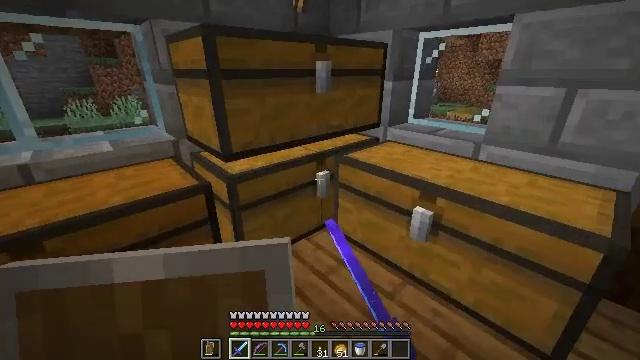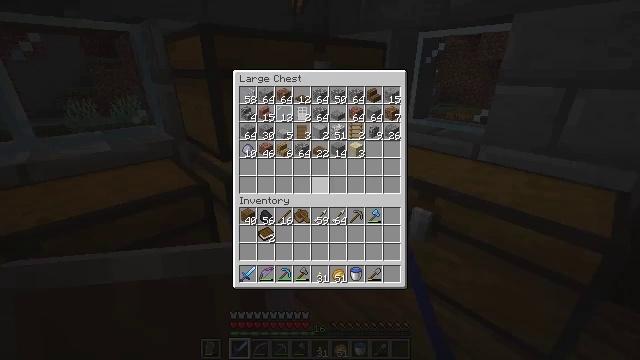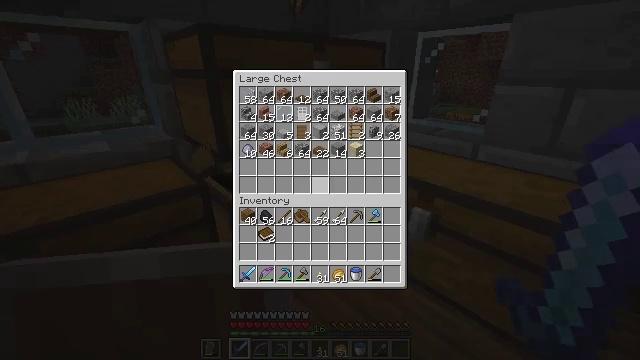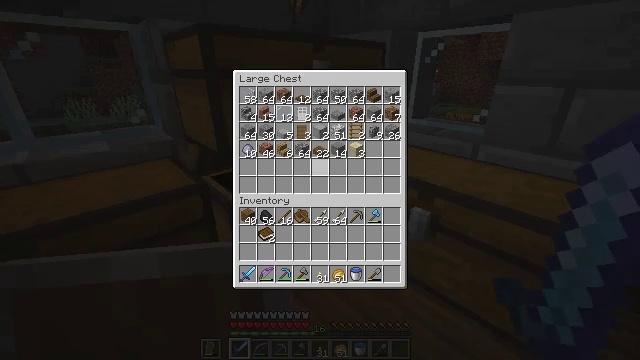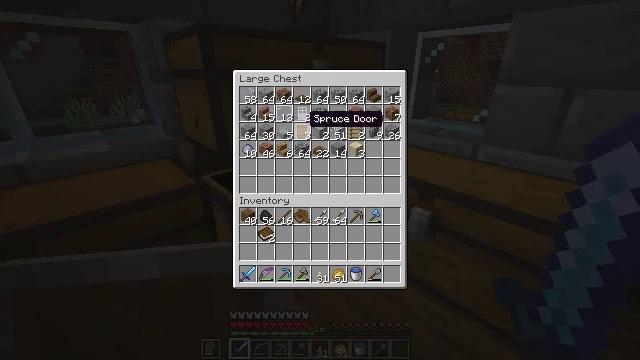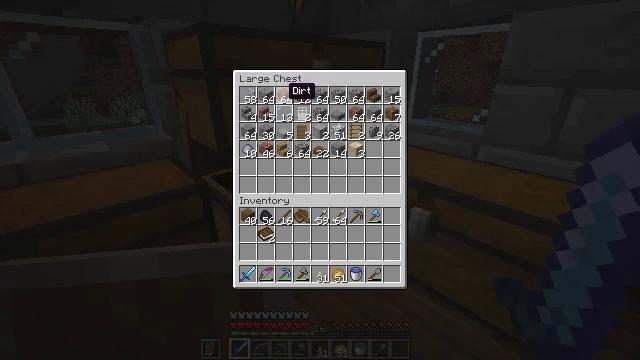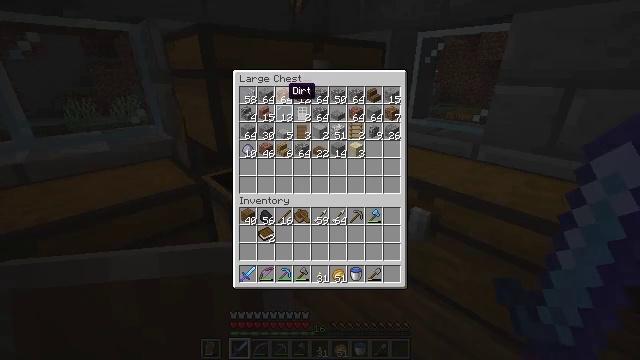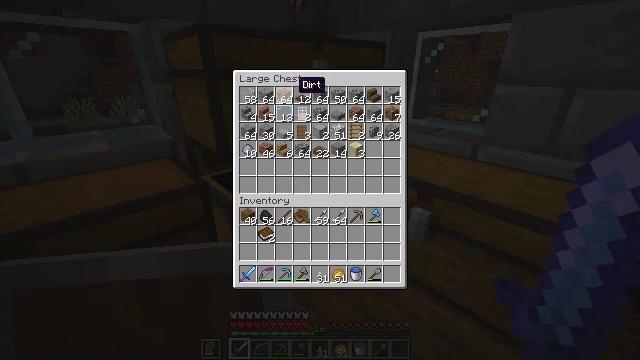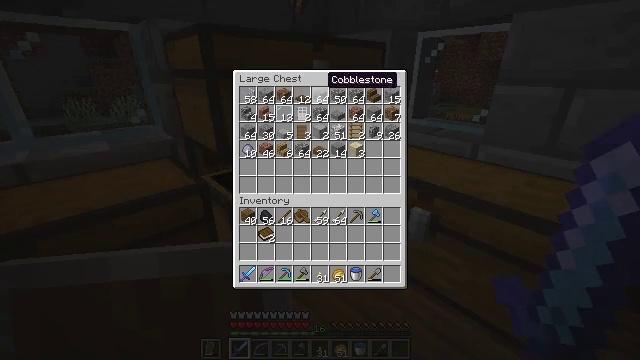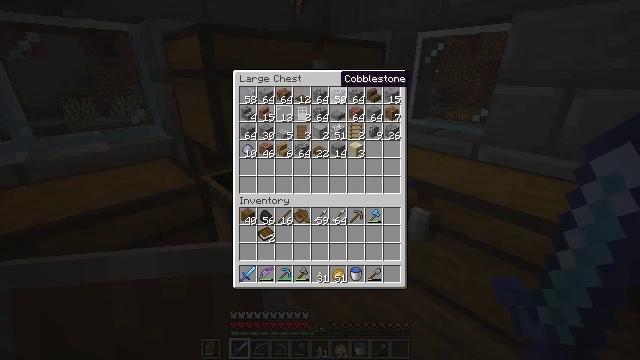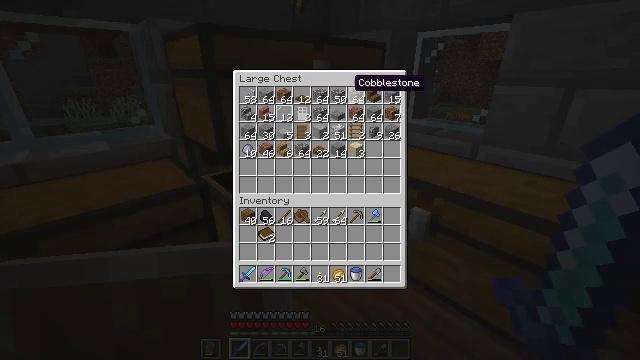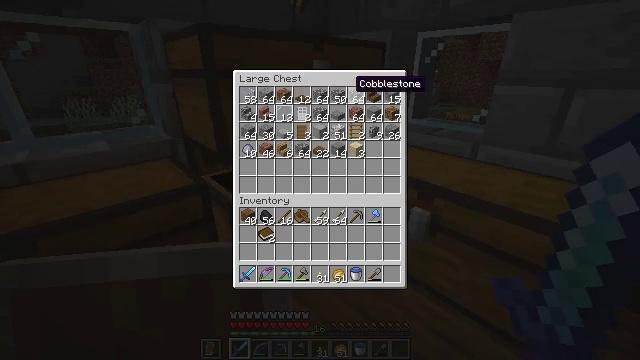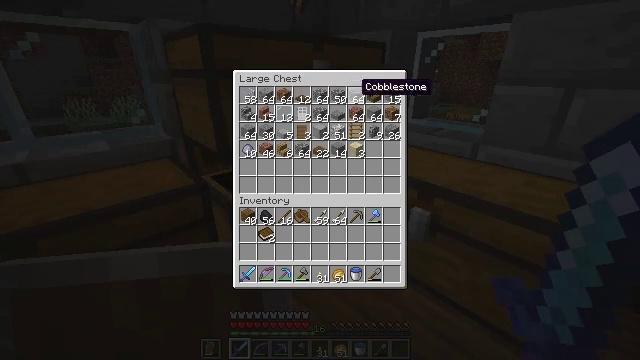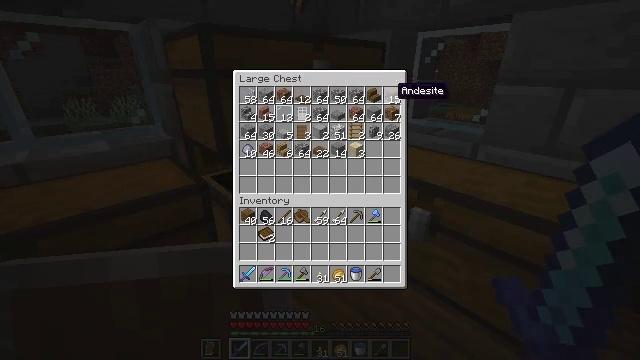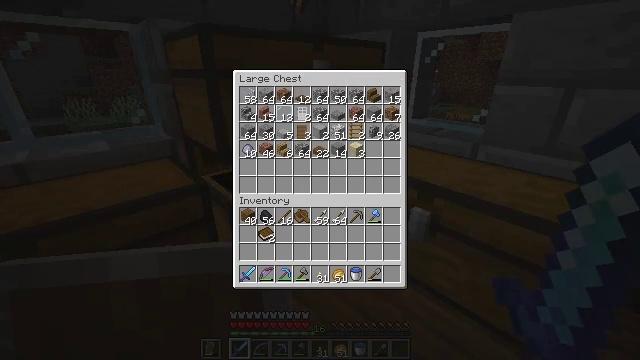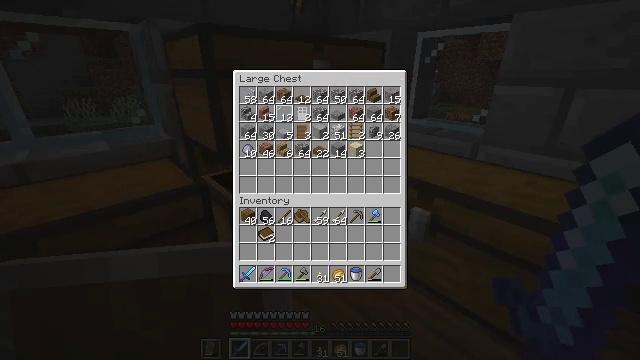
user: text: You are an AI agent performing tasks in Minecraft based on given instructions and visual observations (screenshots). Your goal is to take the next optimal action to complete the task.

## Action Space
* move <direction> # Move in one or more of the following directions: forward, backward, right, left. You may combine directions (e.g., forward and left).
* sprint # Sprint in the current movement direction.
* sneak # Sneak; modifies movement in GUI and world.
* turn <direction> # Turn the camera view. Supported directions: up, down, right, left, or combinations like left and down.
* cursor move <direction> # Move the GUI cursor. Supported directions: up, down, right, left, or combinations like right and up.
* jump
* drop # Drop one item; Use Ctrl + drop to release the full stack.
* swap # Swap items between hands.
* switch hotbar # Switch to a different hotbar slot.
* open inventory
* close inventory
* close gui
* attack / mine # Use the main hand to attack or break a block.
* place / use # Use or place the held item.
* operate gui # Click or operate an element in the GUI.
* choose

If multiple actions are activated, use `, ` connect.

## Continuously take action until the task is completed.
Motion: motion action
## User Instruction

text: Make a piston in the crafting grid.
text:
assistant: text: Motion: open gui
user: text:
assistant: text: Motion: no_op
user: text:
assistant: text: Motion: cursor move up
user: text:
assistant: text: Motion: cursor move left and up
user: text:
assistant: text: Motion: cursor move left and up
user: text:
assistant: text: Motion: sneak
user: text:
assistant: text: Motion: sneak, cursor move right
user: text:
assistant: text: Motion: sneak, cursor move right
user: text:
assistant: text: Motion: cursor move right
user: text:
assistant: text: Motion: cursor move right
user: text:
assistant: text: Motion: no_op
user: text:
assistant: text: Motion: no_op
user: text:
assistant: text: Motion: cursor move right
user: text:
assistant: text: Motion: cursor move right
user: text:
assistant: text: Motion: cursor move right
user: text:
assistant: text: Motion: no_op
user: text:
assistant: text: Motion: no_op
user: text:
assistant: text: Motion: no_op
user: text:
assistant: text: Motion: cursor move left
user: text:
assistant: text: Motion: no_op
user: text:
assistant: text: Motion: no_op
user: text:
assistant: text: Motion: no_op
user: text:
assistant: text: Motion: turn left and down, close gui
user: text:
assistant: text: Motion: turn left and down
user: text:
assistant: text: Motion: turn left
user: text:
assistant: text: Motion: turn left
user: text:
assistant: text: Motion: move left
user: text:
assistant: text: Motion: move left
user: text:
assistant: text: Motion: move forward and move left, turn up
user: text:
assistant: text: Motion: move forward, turn right and up